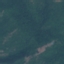
Land use / land cover: Forest